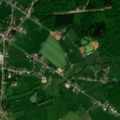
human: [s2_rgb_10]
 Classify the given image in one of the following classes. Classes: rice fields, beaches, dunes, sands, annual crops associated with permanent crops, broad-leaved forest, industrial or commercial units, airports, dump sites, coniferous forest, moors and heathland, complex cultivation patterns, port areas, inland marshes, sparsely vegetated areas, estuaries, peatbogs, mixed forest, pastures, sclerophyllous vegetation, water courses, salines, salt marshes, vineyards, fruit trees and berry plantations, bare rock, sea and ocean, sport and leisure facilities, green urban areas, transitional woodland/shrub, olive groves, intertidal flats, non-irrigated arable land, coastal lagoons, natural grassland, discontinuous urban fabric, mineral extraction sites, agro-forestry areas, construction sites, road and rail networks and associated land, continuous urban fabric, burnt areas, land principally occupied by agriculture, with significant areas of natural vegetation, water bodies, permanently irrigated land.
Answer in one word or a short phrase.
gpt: discontinuous urban fabric, complex cultivation patterns, broad-leaved forest